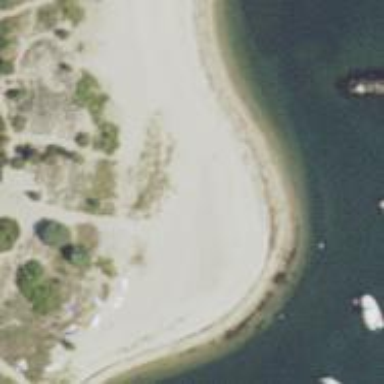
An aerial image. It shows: Beautiful beach with natural surroundings.